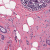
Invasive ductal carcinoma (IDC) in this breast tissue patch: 0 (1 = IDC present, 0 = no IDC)